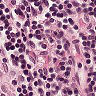
Metastatic tissue present: no